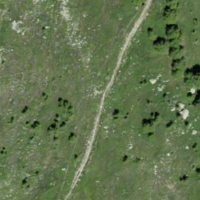
EUNIS habitat code: 26
Species observed at this site:
Campanula barbata